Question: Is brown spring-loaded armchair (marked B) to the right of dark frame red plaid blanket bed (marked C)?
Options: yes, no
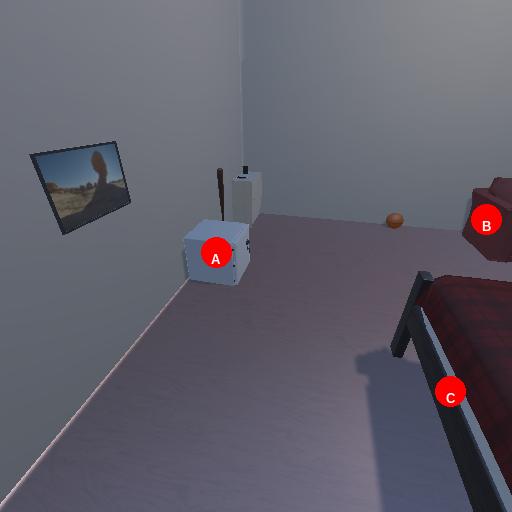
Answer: yes